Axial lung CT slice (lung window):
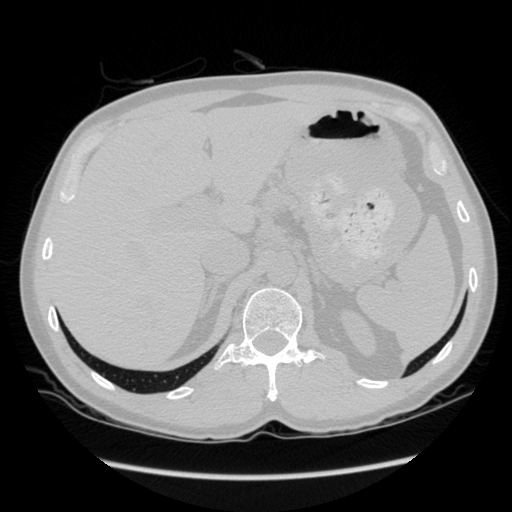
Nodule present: no